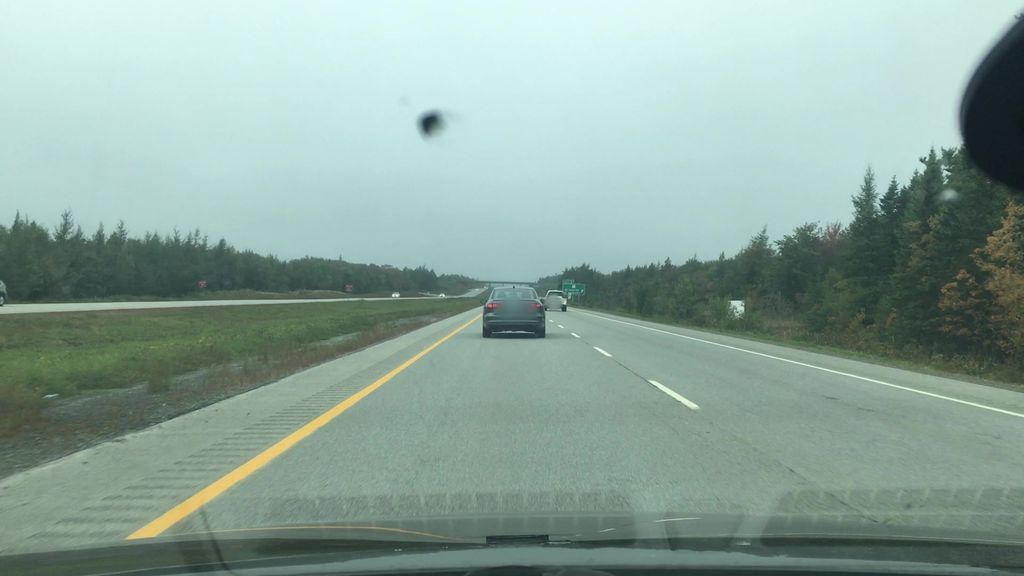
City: halifax